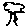
Label: tree